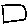
Label: square